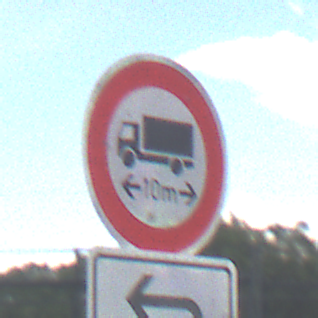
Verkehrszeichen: TatsaechlicheLaenge
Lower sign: RichtungsangabeDurchPfeile2
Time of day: MorningAfternoon
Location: Outdoor (RoadRail)
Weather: PartlyCloudy
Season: NotSpecified
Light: Natural